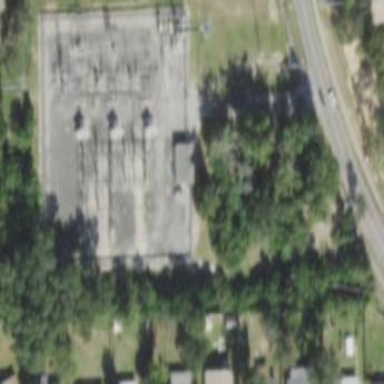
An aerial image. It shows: Outdoor power substation surrounded by fence. The substation operates at the distribution level.